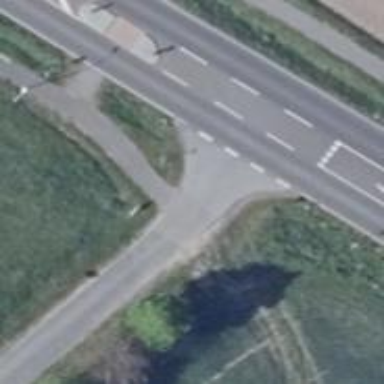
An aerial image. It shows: Road with "give way" sign.